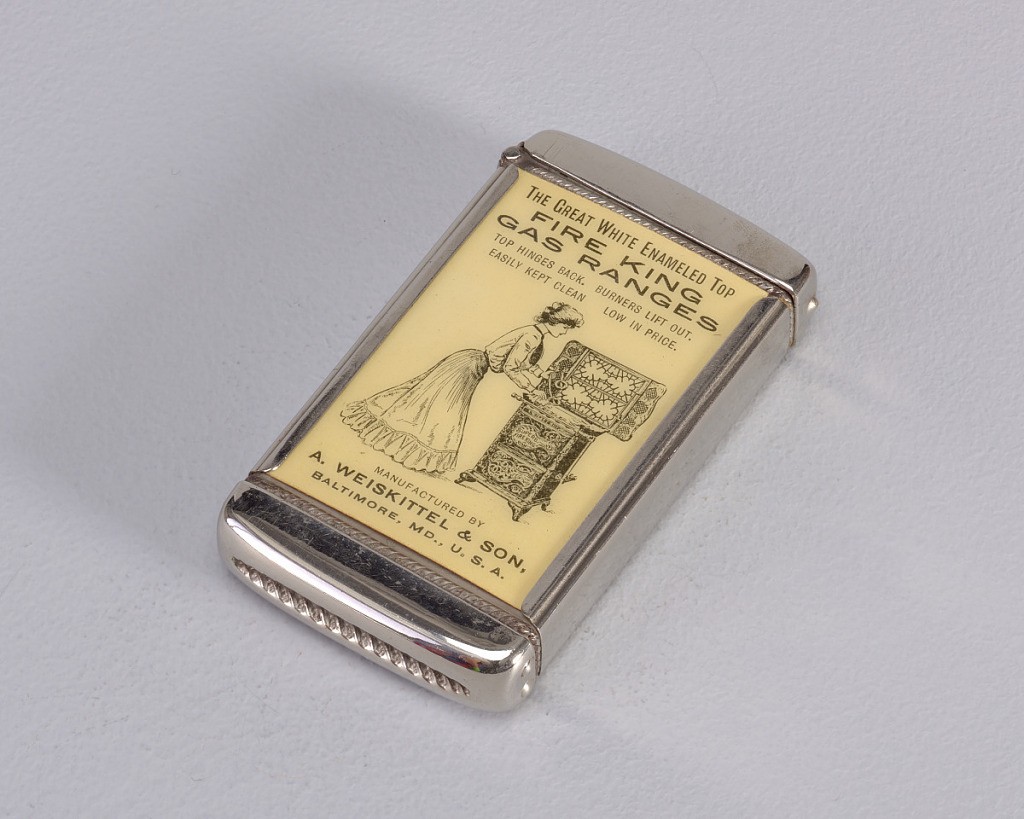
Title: Advertisement for "Fire King Gas Ranges"
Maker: Whitehead & Hoag Company
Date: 1900–10
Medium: Plated metal, printed celluloid
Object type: Matchsafe
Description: Rectangular, curved top and bottom, featuring black printed decoration of female in blouse, tie, long skirt, and upswept hair cleaning beneath range top, inscribed above "The Great  White Enameled Top. Fire King Gas Ranges. Top Hinges Back. Burners Lift Out. Easily Kept Clean. Low in Price." Inscribed below "Manufactured By A. Weiskittel & Son, Baltimore, MD., U.S.A." Reverse features hot plate, inscribed above "A Match Is All The Kindling Required Where Fire King Gas Stoves And Ranges Are Used." Inscribed below "New Fire King Hot Plate With Hinged Top Gratings And Removable Drilled Burners." Inscribed in fine print below "The Whitehead & Hoag Co., Newark, N.J." Lid hinged on side. Striker on bottom.